Question: I installed xampp and changed the httpd.conf so that Apache listens to port 8080.

Apache can start just fine, and it listens to port 8080 just fine, but the control panel says there is a problem with port 80.
This is mostly insignificant, but because I don't like seeing red on the log, it upsets me more than it should to have it show up whenever I open Xampp control panel or whenever I start Apache. I was wondering if you can change something to have that error not show up, maybe by changing the check to port 8080 rather than port 80.
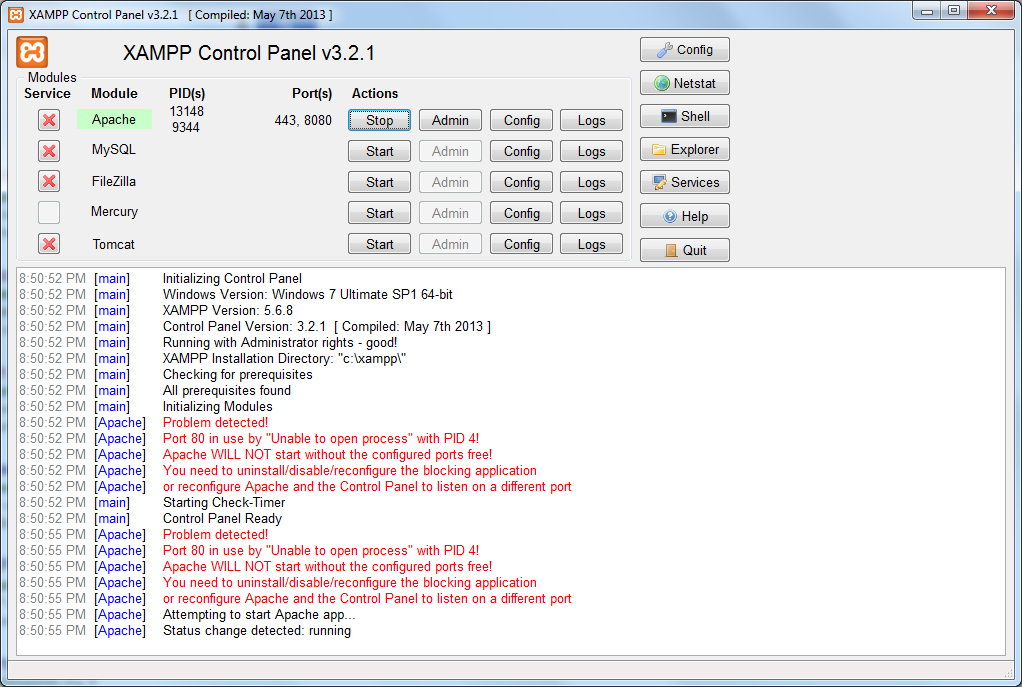
Answer: Have you tried changing it here?